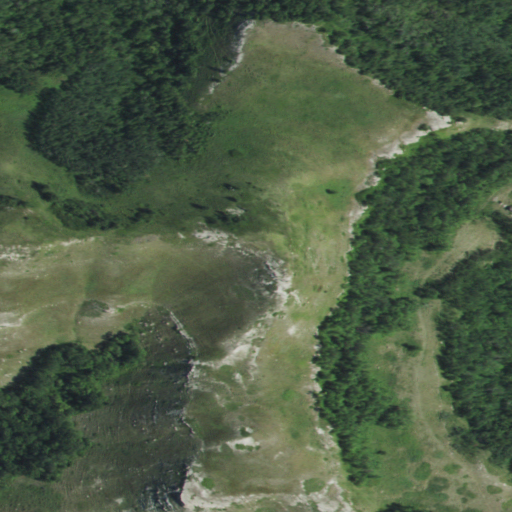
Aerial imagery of mountain in North Dakota named North Killdeer Mountain containing shrub, evergreen forest, and deciduous forest